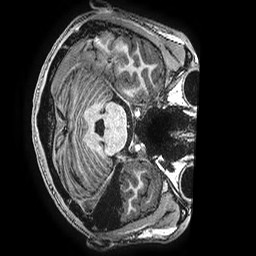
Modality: T1w
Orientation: axial
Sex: male
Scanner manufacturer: ge
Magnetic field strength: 3 T
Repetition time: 0.00766 s
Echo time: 0.003476 s